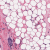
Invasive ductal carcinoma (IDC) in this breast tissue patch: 1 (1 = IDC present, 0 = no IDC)